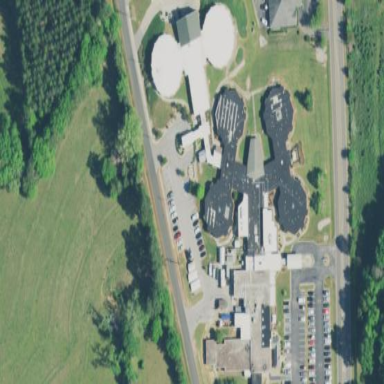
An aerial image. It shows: Nursing home building.